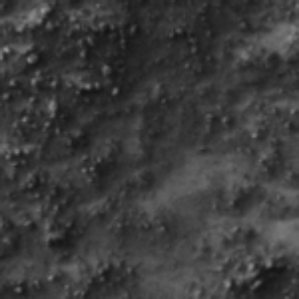
Label: frost